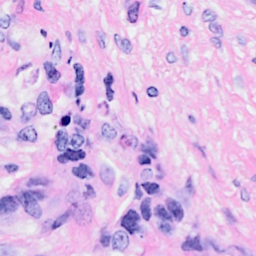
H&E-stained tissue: Breast